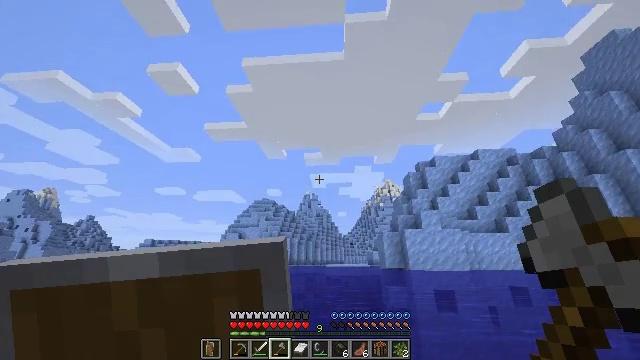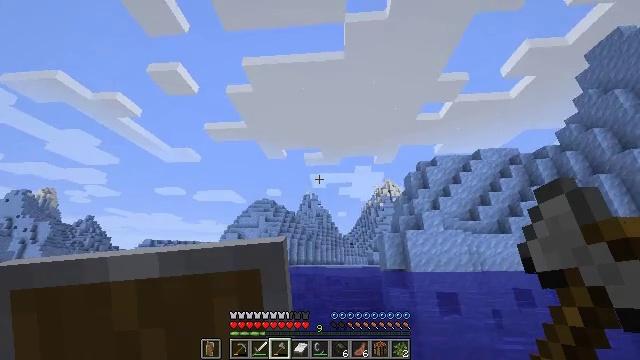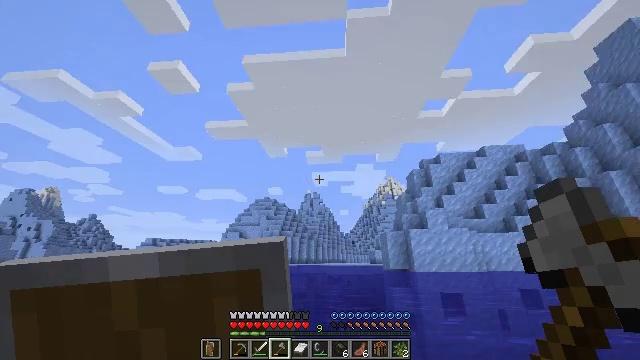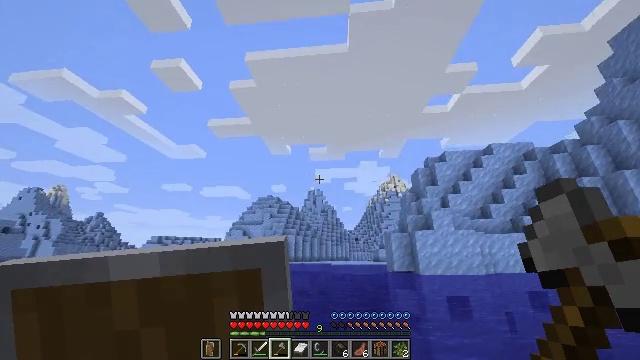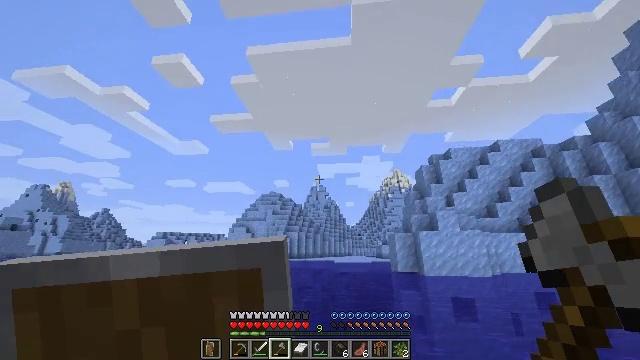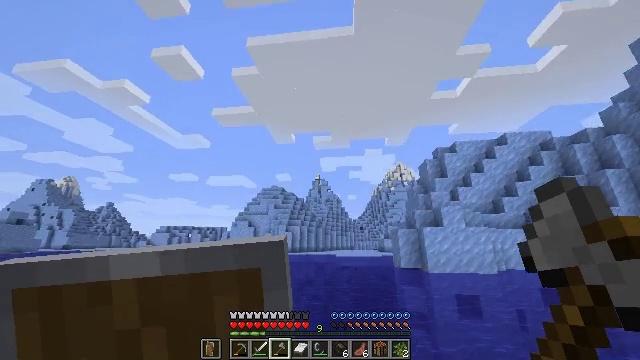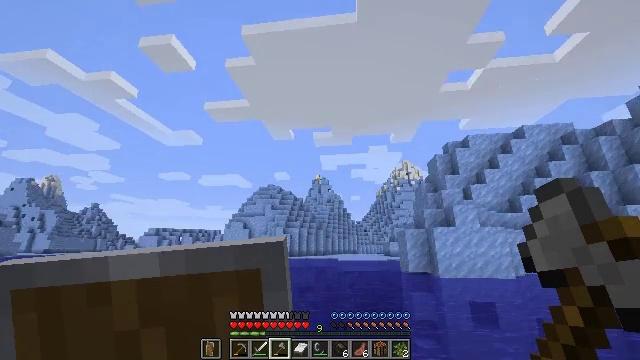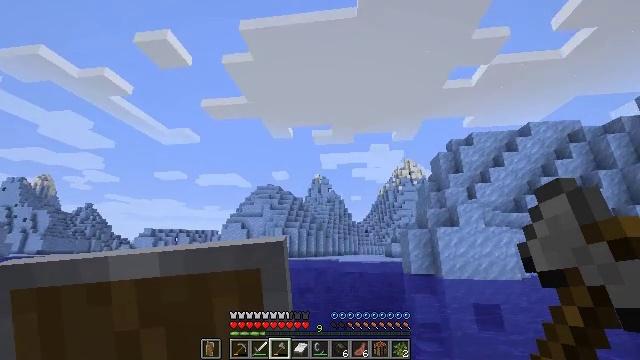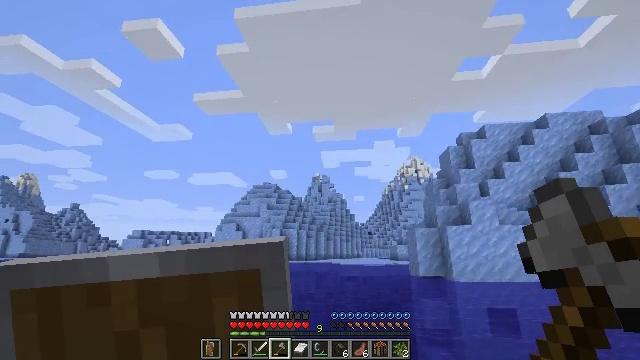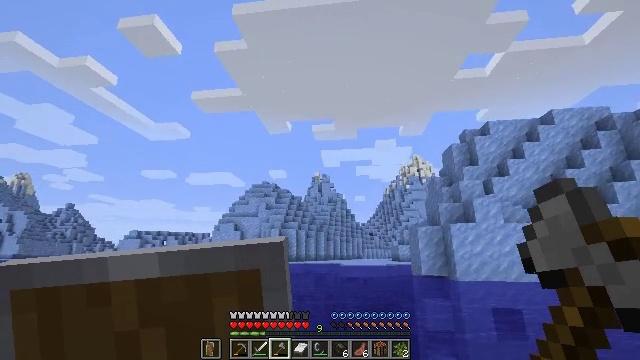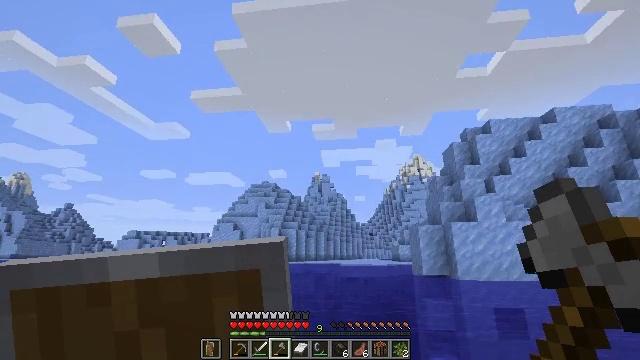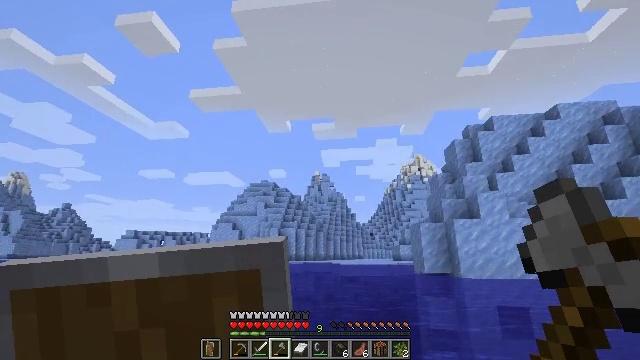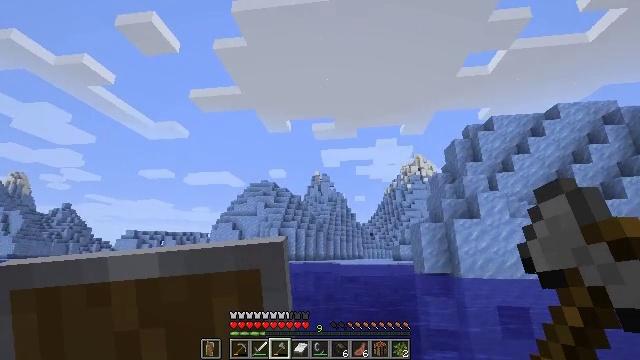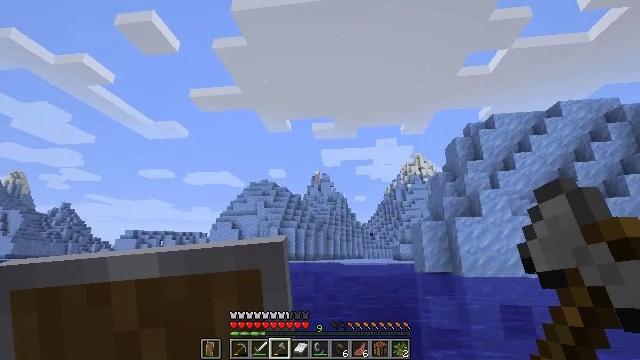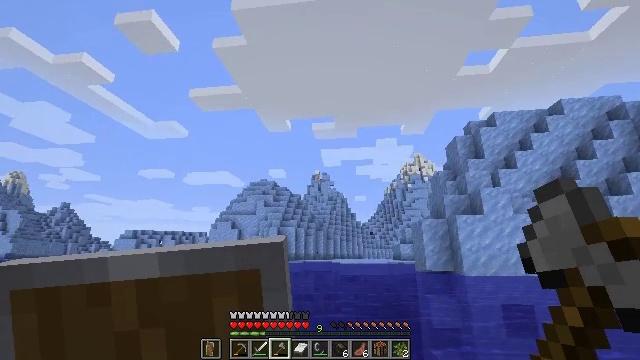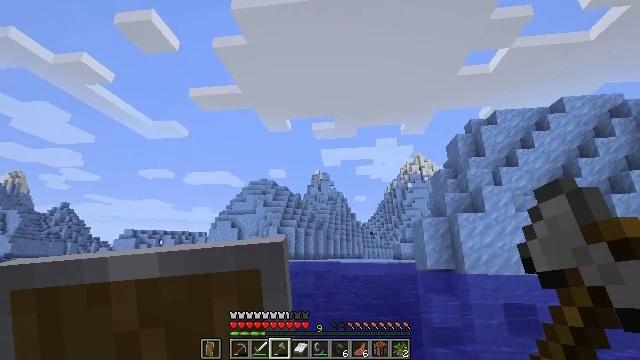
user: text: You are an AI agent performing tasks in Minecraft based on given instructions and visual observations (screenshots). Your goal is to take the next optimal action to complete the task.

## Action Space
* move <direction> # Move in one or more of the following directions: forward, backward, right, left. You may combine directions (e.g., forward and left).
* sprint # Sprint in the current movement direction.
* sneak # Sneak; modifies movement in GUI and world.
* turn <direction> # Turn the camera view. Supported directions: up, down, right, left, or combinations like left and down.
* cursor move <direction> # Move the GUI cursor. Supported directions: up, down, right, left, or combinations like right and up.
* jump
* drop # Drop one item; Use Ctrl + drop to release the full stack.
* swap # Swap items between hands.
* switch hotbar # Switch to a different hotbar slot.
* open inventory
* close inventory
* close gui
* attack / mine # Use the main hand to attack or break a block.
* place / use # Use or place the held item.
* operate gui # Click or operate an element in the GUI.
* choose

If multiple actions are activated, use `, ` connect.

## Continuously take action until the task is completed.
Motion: motion action
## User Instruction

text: Gather packed ice blocks.
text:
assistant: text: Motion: move forward
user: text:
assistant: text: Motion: move forward
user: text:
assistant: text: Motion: move forward
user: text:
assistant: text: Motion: move forward, sprint, turn down
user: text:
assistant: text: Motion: move forward, sprint, turn down
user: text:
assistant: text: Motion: move forward, sprint
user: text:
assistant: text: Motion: move forward, sprint
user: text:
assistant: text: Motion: move forward, sprint
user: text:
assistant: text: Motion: move forward, sprint
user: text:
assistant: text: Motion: move forward, sprint
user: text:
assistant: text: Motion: move forward, sprint
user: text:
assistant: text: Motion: move forward, sprint
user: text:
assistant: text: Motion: move forward, sprint
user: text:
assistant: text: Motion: move forward, sprint
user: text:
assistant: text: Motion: move forward, sprint
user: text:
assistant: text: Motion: move forward, sprint
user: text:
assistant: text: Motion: move forward, sprint
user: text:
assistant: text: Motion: move forward, sprint
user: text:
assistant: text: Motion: move forward, sprint
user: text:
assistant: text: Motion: move forward, sprint
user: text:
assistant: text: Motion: move forward, sprint
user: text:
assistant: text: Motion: move forward, sprint
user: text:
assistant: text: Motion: move forward, sprint
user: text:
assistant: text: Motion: move forward, sprint
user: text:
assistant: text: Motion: move forward, sprint
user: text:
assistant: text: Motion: move forward, sprint
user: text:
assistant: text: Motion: move forward, sprint
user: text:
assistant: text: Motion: move forward, sprint
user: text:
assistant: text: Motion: move forward, sprint
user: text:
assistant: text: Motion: move forward, sprint